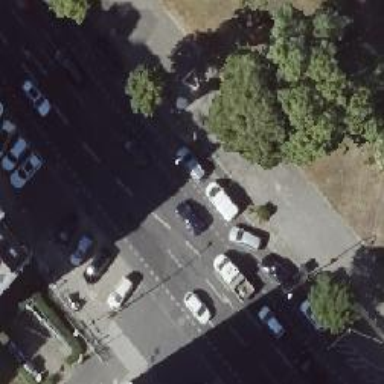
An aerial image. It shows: Secondary road with asphalt surface. There is cycle lane on the left and parallel parking on the left side of the road. The parking on the right side is diagonal and on the kerb.